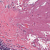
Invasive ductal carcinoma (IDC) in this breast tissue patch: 0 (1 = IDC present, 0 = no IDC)